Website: home-depot
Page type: account-selection
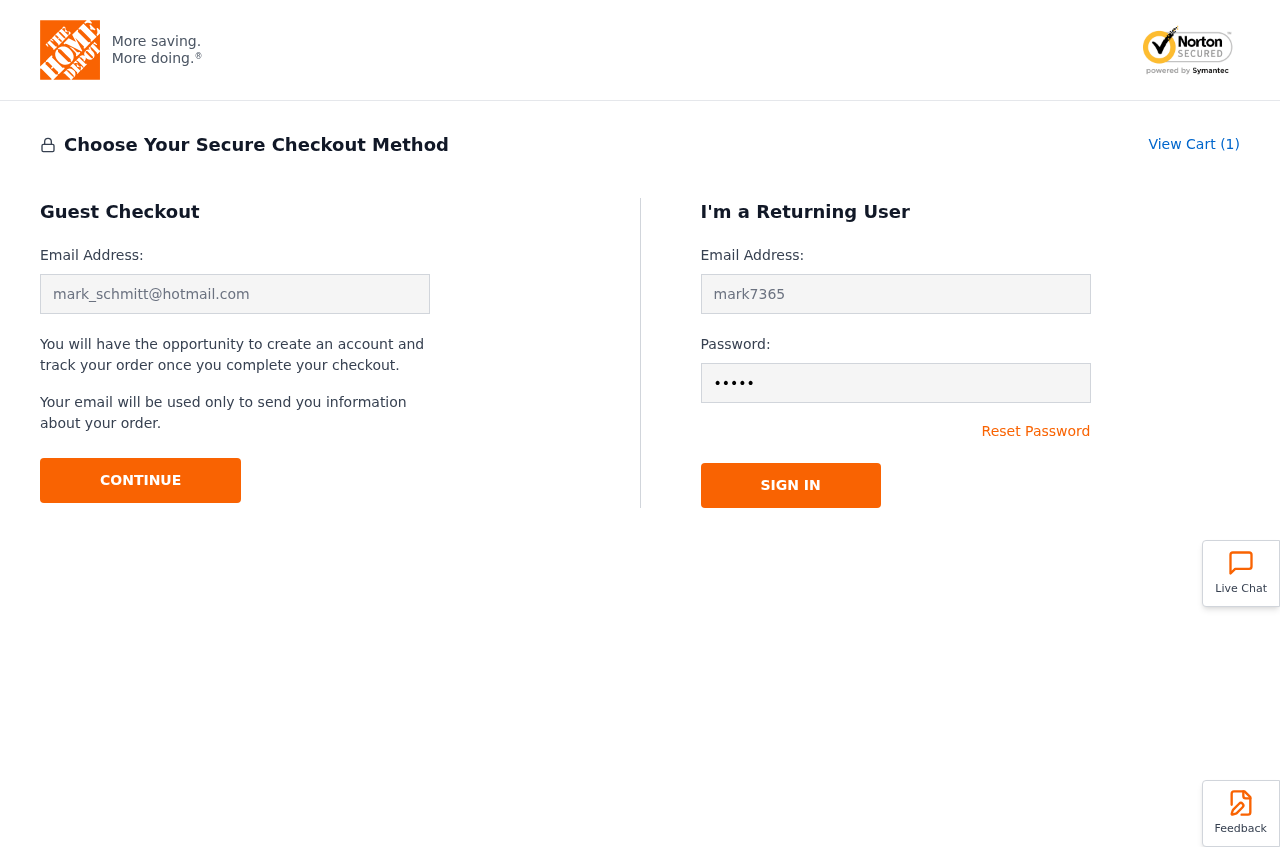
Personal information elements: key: PII_EMAIL
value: mark_schmitt@hotmail.com
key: PII_LOGIN_USERNAME
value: mark7365
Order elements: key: ORDER_NUM_ITEMS
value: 1